Field crop: maize
Growth stage: 1
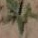
Species: atriplex